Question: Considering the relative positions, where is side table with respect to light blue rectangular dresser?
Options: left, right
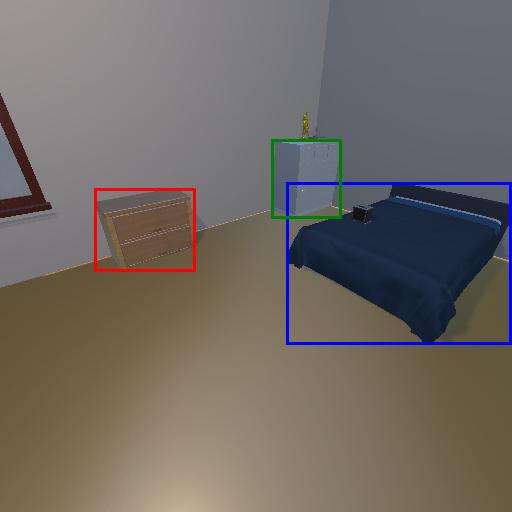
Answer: left